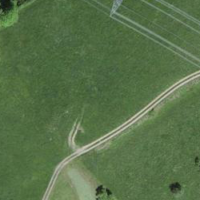
EUNIS habitat code: 24
Species observed at this site:
Symphoricarpos albus